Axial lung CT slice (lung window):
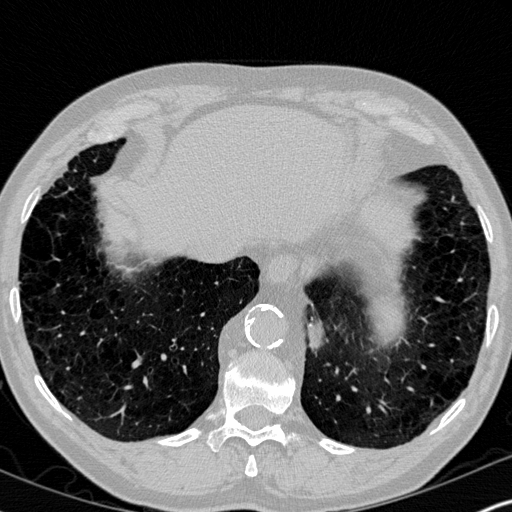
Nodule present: no